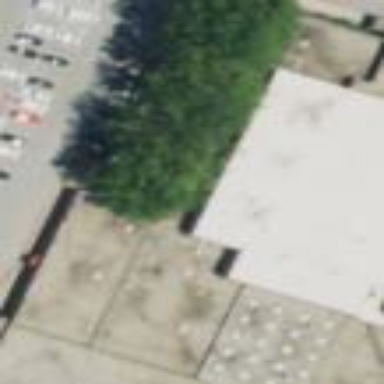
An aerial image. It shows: Part of building.